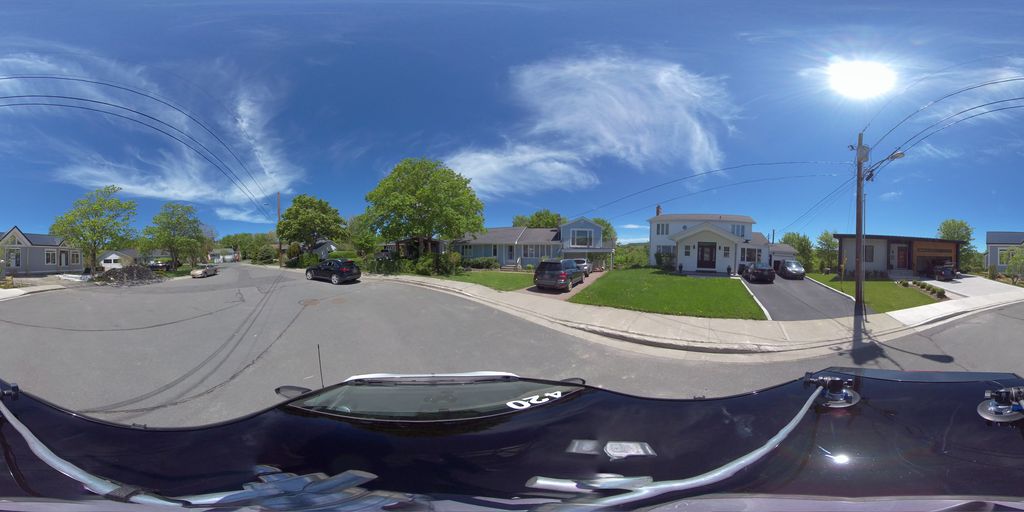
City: st_johns